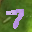
Label: 7